Interaction volume radius: 5 \u00c5
Interaction volume height: 30 \u00c5
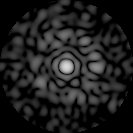
Disorder parameter: 0.8562